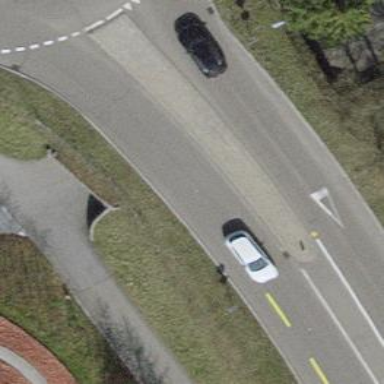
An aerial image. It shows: Secondary road with asphalt surface and separate sidewalk.